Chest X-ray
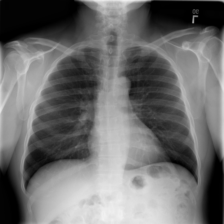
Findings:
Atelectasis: negative
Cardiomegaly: negative
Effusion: negative
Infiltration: negative
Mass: negative
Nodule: positive
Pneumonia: negative
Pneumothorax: negative
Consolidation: negative
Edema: negative
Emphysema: negative
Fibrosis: negative
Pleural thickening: negative
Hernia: negative